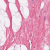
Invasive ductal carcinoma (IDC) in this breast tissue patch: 0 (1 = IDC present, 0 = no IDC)